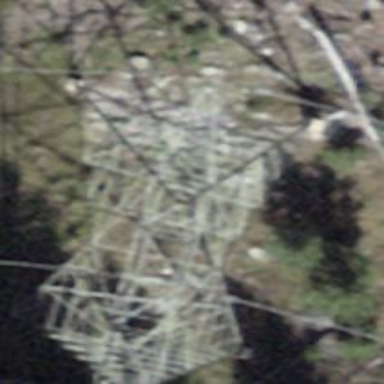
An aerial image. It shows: Towering power structure.